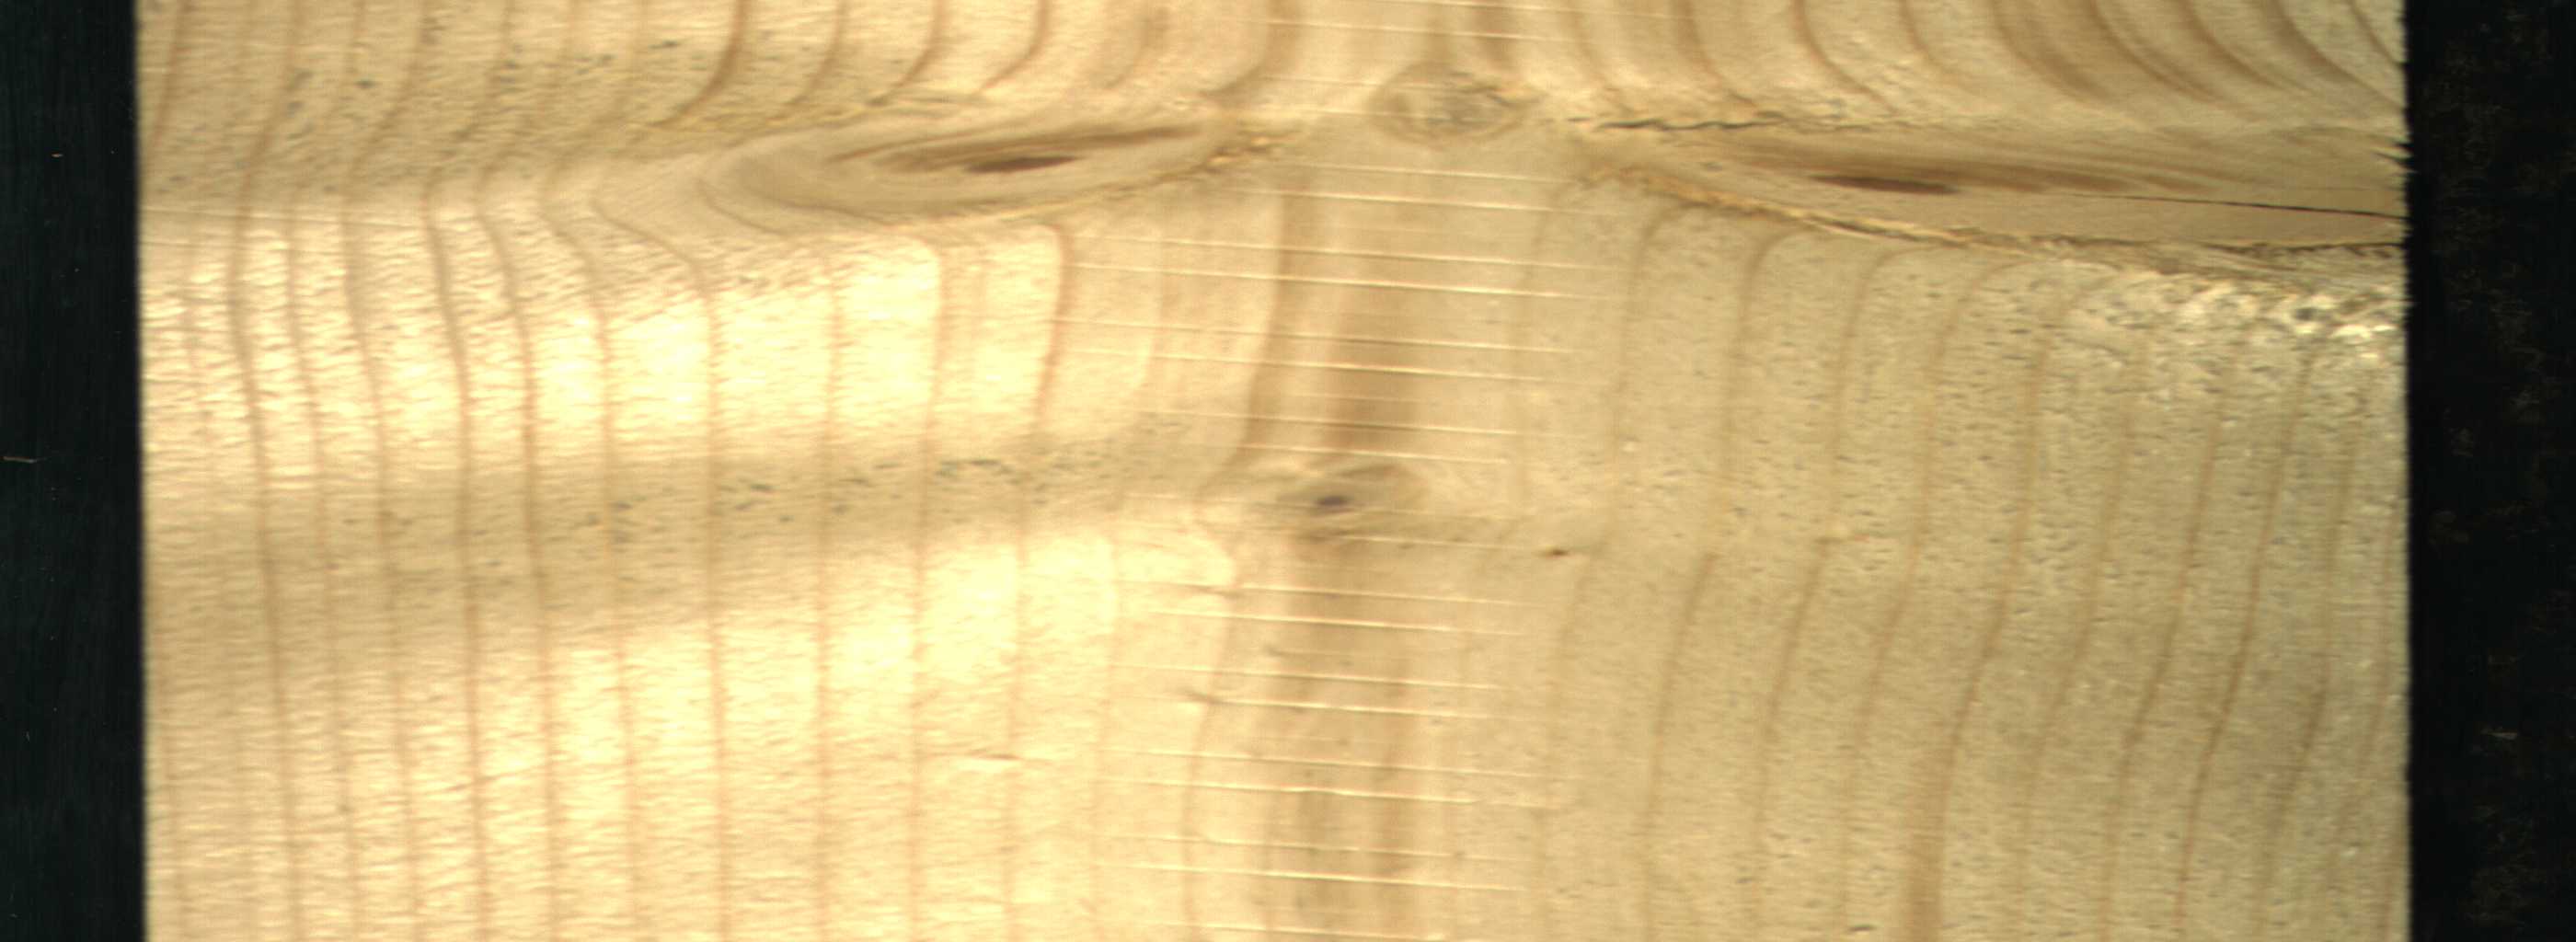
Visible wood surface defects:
knot_with_crack
Live_Knot
Live_Knot
Live_Knot